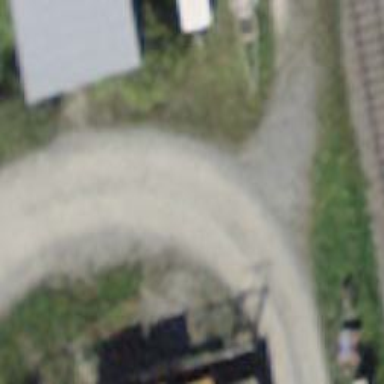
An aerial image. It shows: Service road with concrete surface.